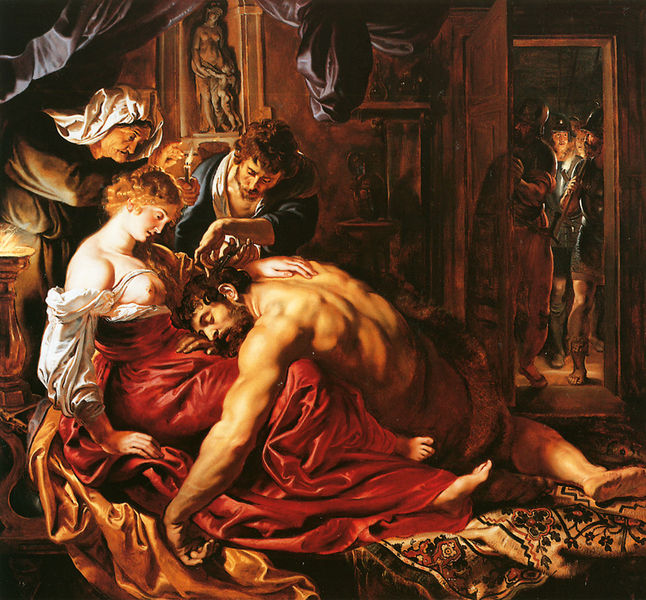
Titel: Samson und Dalila
Künstler: Peter Paul Rubens
Institution: London, National Gallery
Schlagwörter: akt, blau, hand, held, mann, nackt, schatten, schlaf, frauen, gelb, menschen, brust, busen, frau, kleid, licht, männer, nacht, raum, rücken, tür, weiss, zimmer, rot, teppich, zylinder, alt, bart, bluse, diener, tot, vorhang, gold, haare, interieur, stoffe, decke, drei, paar, skulptur, brüste, liebe, liegen, schlafen, beobachten, türe, soldaten, schoß, flamme, krank, helm, arzt, untersuchung, schneiden, alte frau, muser, herkules, wachen, rotes gewand, rotes kleid, barbier, lauschen, liebesakt, saulus, saul, <brüste, #alte, sch0ß